Interaction volume radius: 5 \u00c5
Interaction volume height: 10 \u00c5
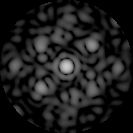
Disorder parameter: 0.5694